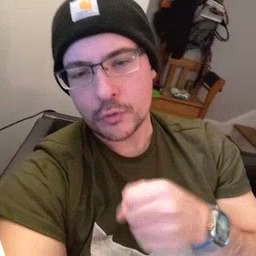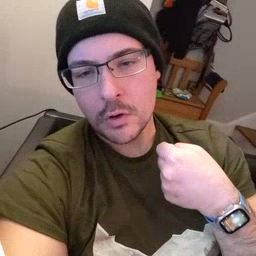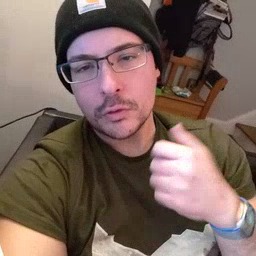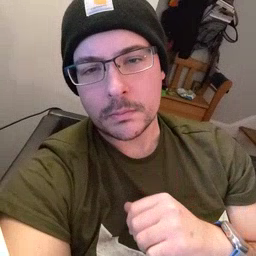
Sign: refrigerator